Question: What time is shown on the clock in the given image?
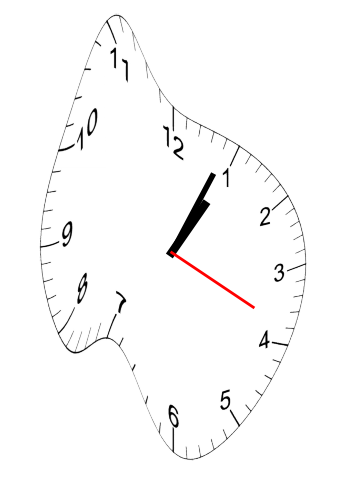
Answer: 01:04:19